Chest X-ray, PA view. Patient: 50 years old, sex M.
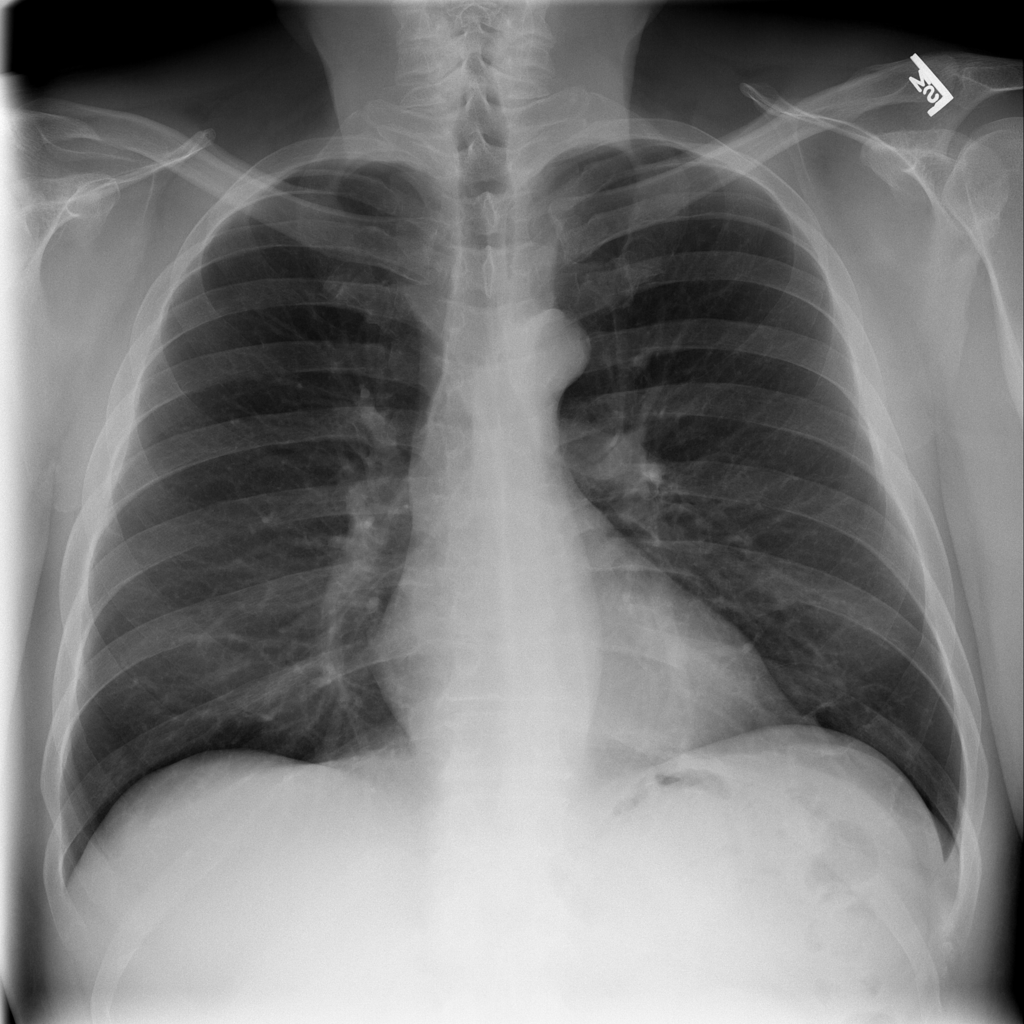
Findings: No Finding